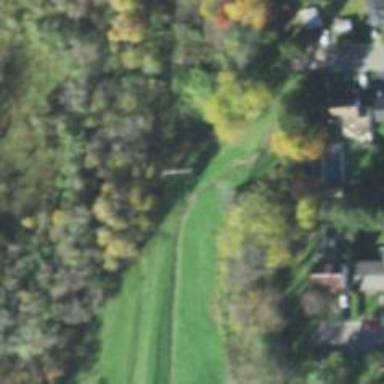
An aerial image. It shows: Path with embankment.